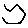
Label: hexagon